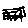
Label: line